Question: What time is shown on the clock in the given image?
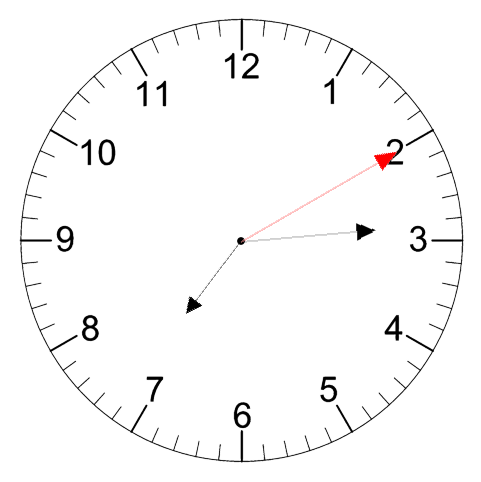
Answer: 07:14:10